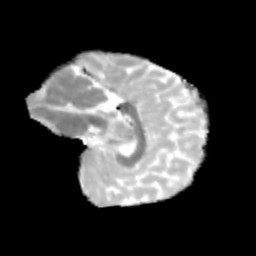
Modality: MD
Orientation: sagittal
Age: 10
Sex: female
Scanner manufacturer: siemens
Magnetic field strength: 3 T
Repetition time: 3.8 s
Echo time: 0.07 s